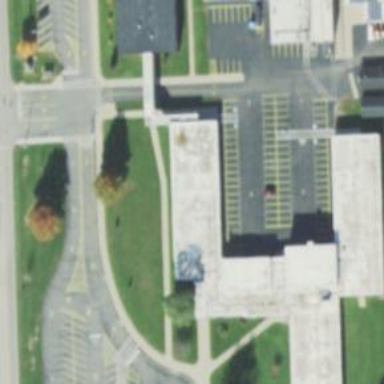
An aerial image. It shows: School.